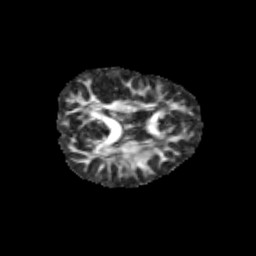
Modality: FA
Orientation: axial
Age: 9
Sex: female
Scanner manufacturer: siemens
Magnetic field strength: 3 T
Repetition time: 3.8 s
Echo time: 0.07 s